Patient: sex M, age 60
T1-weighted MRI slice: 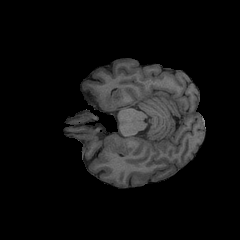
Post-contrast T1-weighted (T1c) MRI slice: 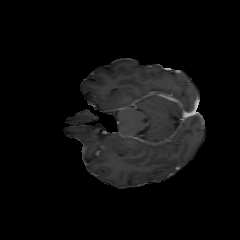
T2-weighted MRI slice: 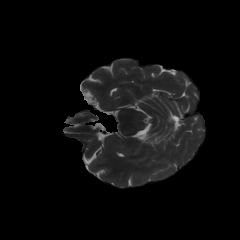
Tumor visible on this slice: no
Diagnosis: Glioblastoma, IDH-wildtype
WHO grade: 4